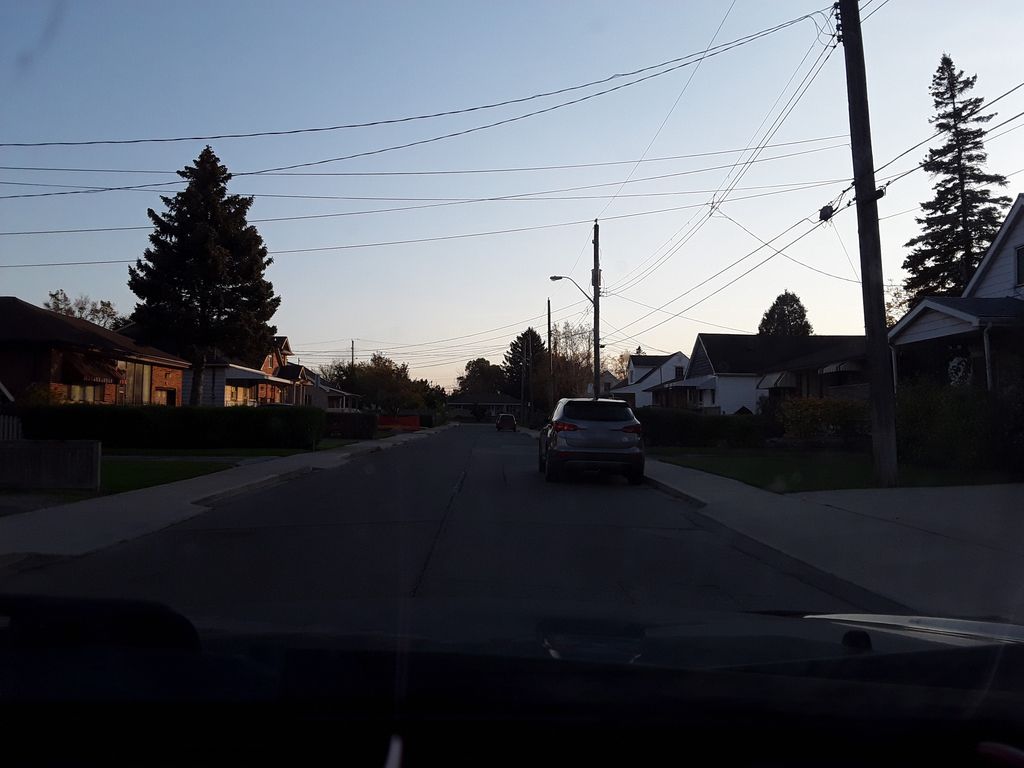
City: hamilton